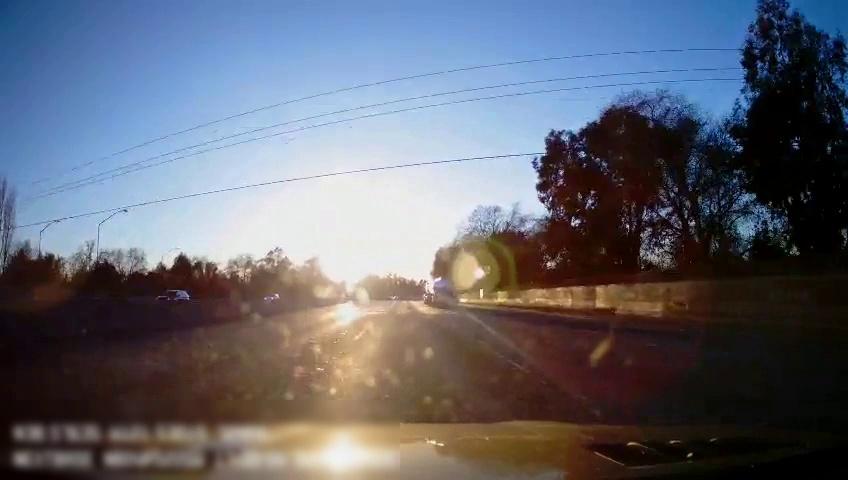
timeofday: Day
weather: Sunny
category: Drivable Space
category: Vehicles | Truck
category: Vehicles | Car
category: Vehicles | SUV
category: Lanes | Current Lane
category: Lanes | Current Lane
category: Lanes | Alternate Lane